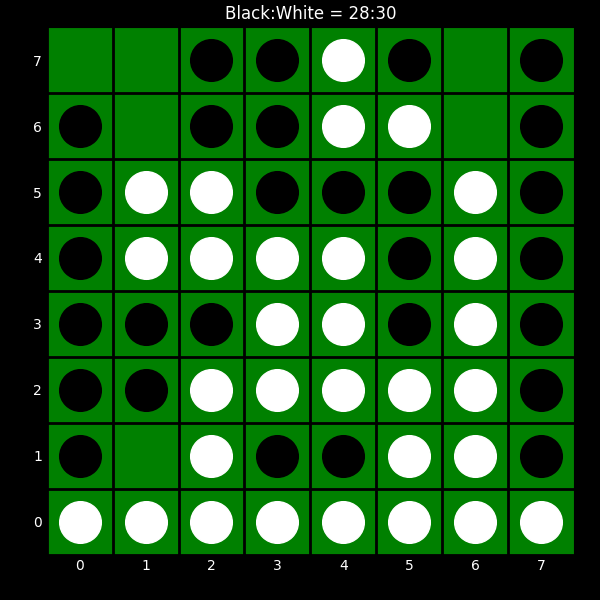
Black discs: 28
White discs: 30